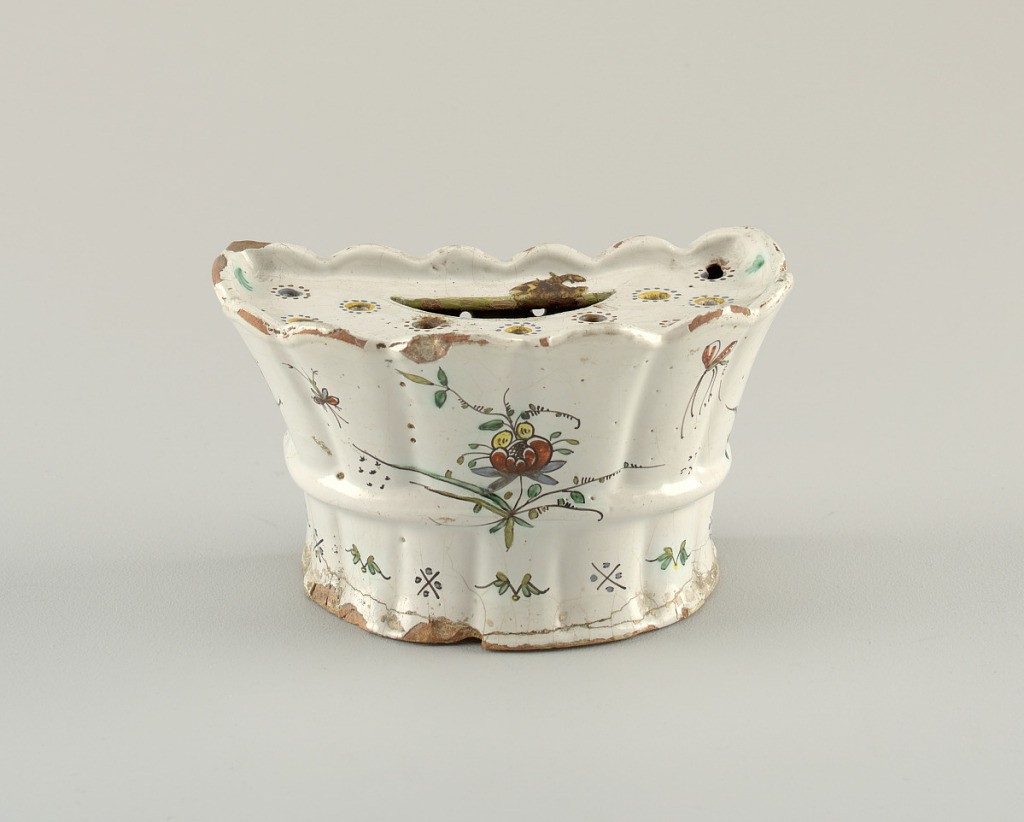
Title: Bough pot
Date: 18th century
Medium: Molded and glazed earthenware with polychrome enamel
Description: Flat back. Bowed front with horizontal rib. Pierced sunken top with scalloped edges. Decorated with flowers, insects and geometric figures in green, red, yellow and manganese purple on a white tin ground.